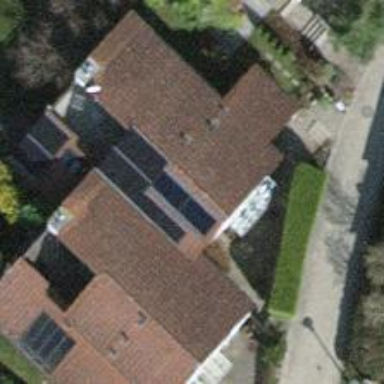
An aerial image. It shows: Small solar photovoltaic panel generator installed on roof.